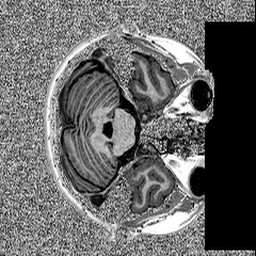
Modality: MP2RAGE
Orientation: axial
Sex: female